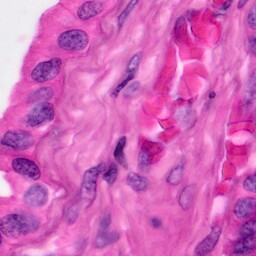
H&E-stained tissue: Pancreatic